Interaction volume radius: 5 \u00c5
Interaction volume height: 30 \u00c5
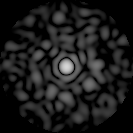
Disorder parameter: 0.8494